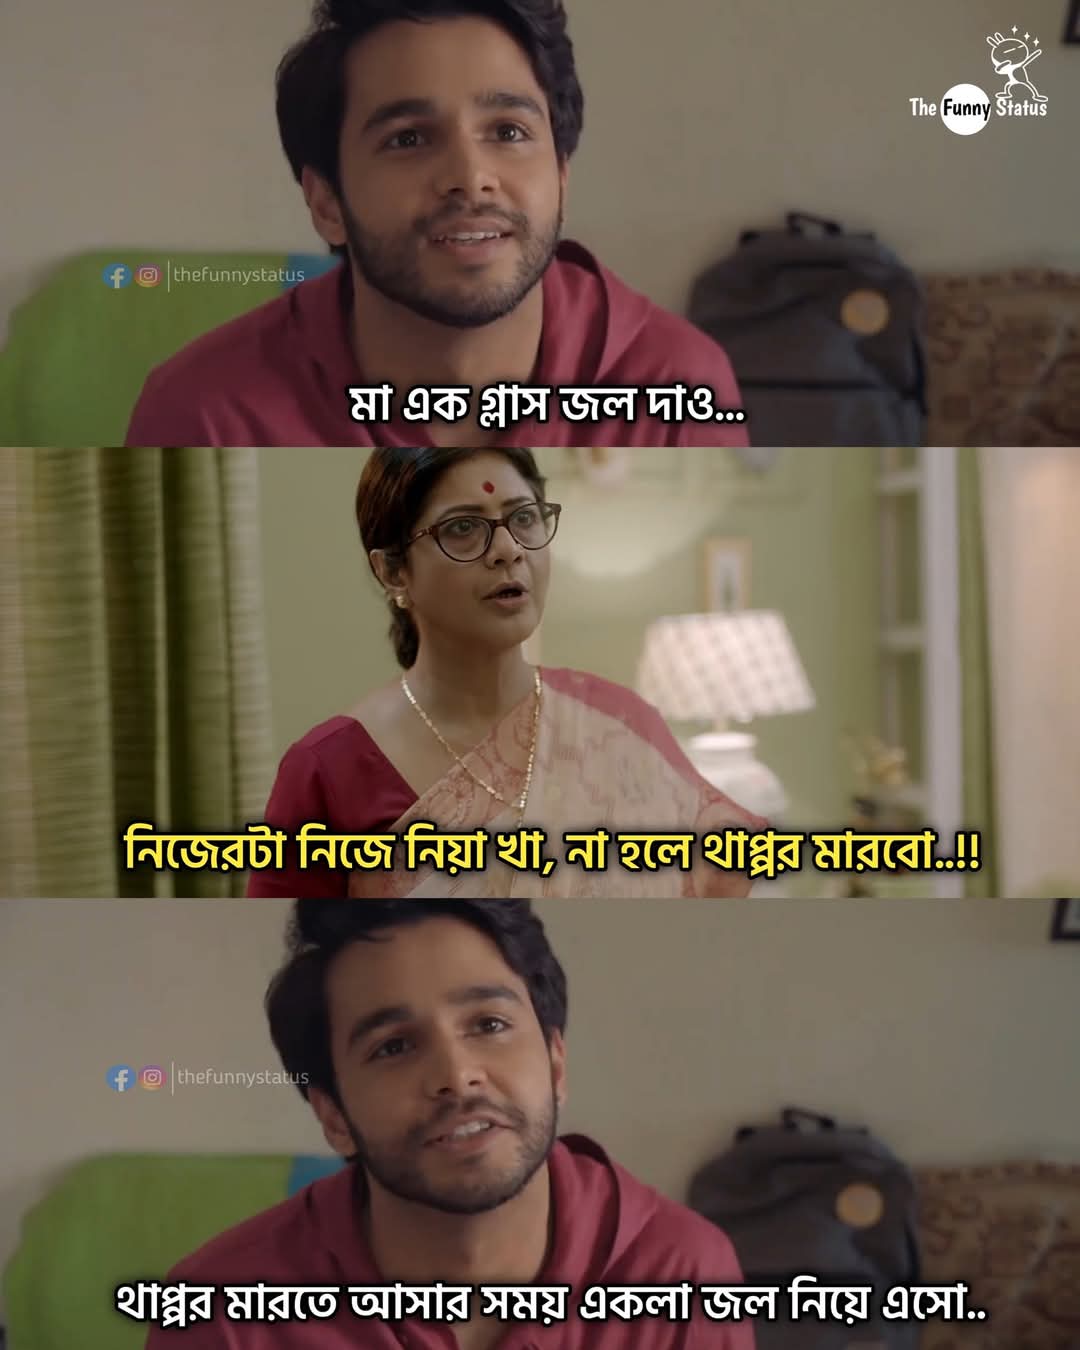
Text: মা এক গ্লাস জল দাও...
নিজেরটা নিজে নিয়া খা, না হলে থাপ্পর মারবো..!!
থাপ্পর মারতে আসার সময় একলা জল নিয়ে এসো..
Label: Non Hate